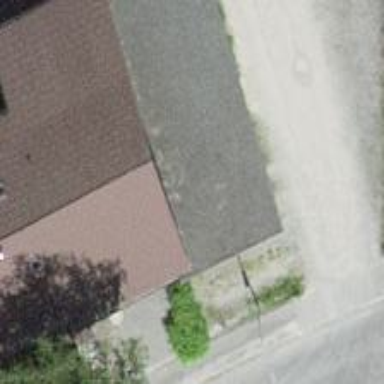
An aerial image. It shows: Residential building.